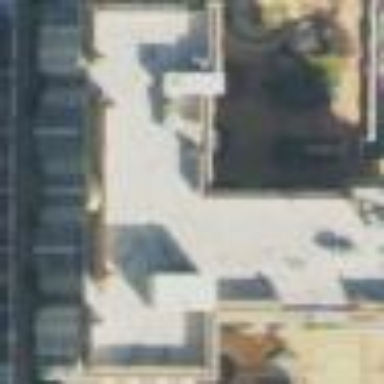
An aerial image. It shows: Building part with flat roof.